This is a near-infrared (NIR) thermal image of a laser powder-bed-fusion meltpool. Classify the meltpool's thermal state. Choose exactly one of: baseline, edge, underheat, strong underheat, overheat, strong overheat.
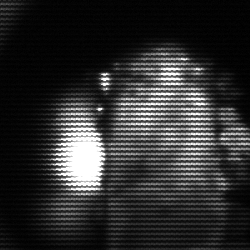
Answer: strong underheat